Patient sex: M
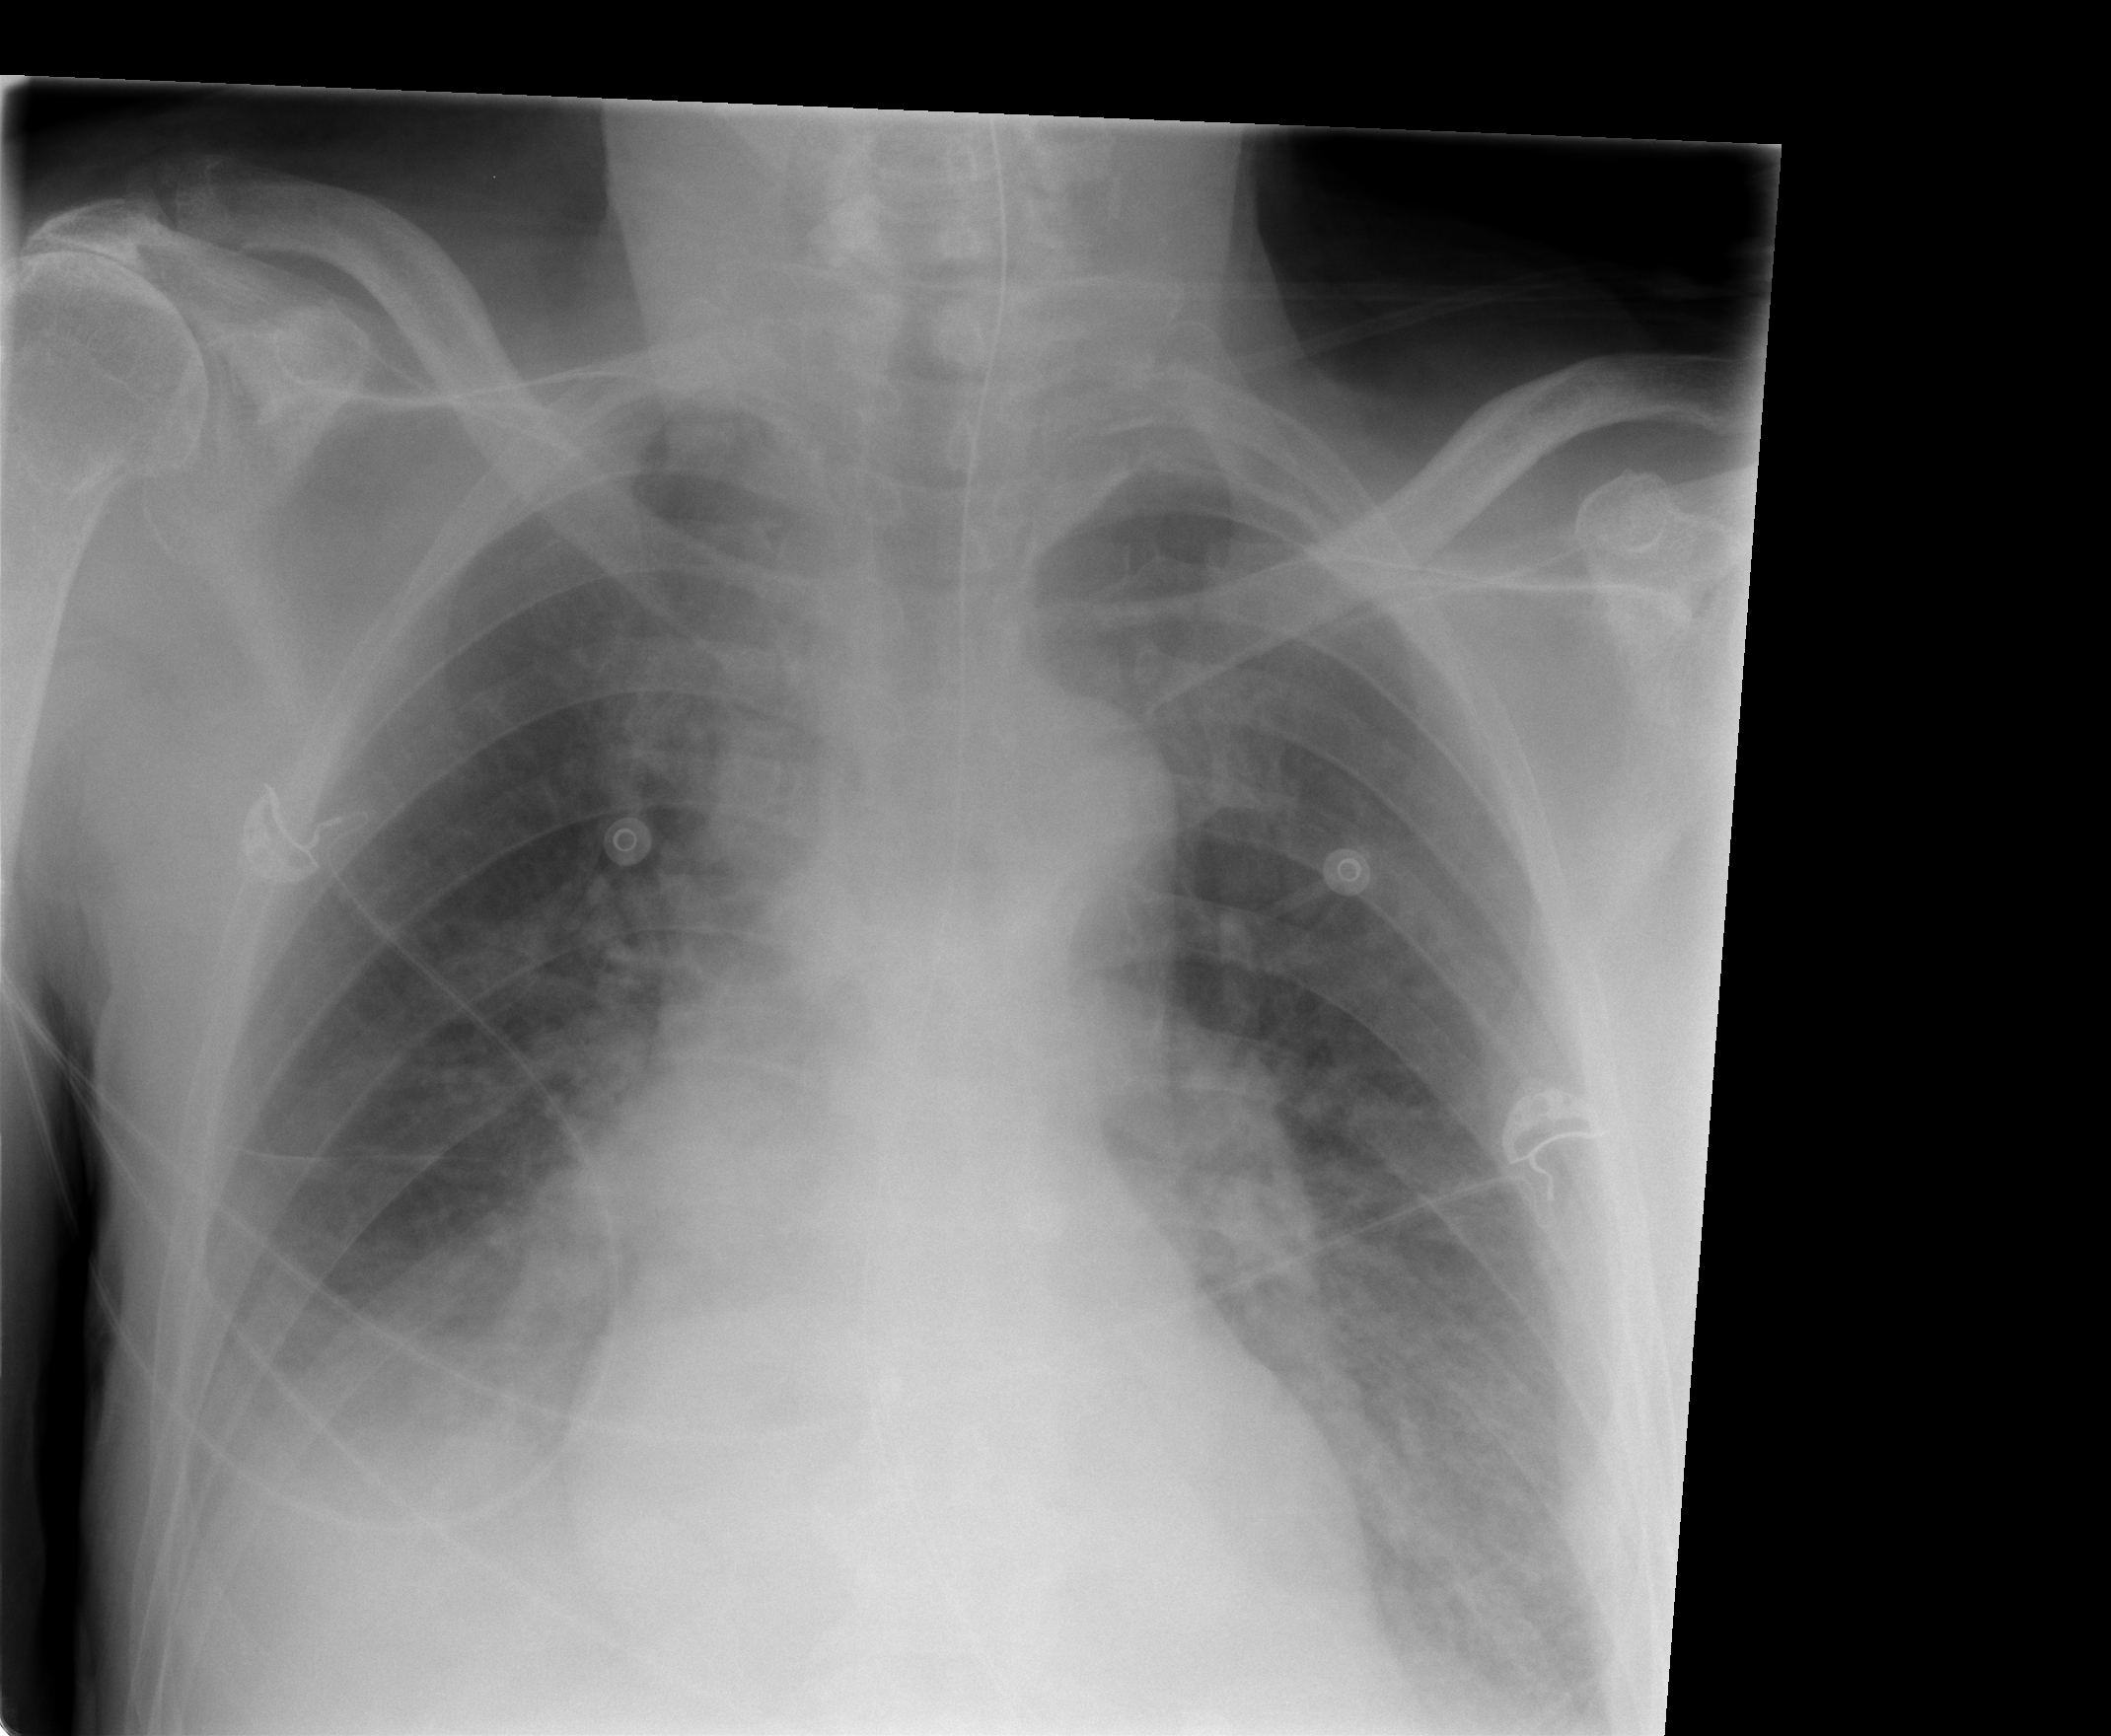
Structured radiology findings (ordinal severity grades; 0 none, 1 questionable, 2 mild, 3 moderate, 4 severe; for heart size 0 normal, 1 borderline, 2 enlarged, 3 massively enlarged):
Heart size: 0
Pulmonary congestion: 2
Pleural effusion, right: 2
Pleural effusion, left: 2
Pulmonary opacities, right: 0
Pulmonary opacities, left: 0
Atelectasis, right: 2
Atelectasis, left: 2